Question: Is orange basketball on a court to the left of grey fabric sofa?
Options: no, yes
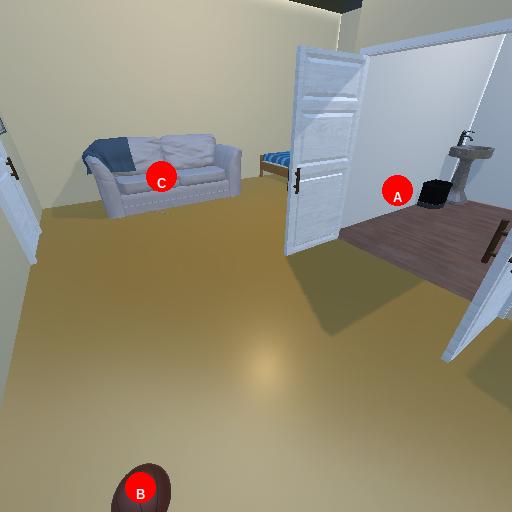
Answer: no